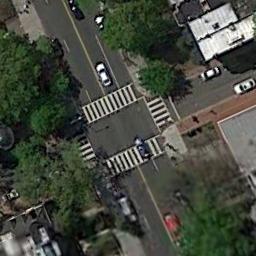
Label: intersection